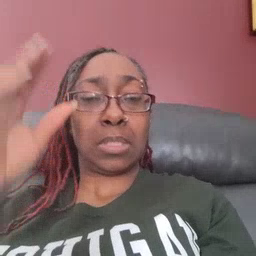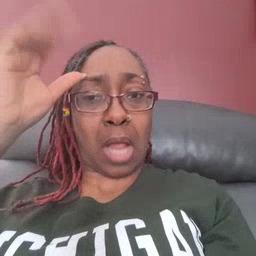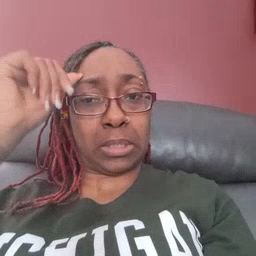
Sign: donkey